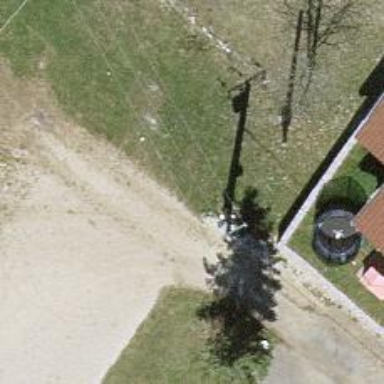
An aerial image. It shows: Minor power line with 3 cables.